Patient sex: F
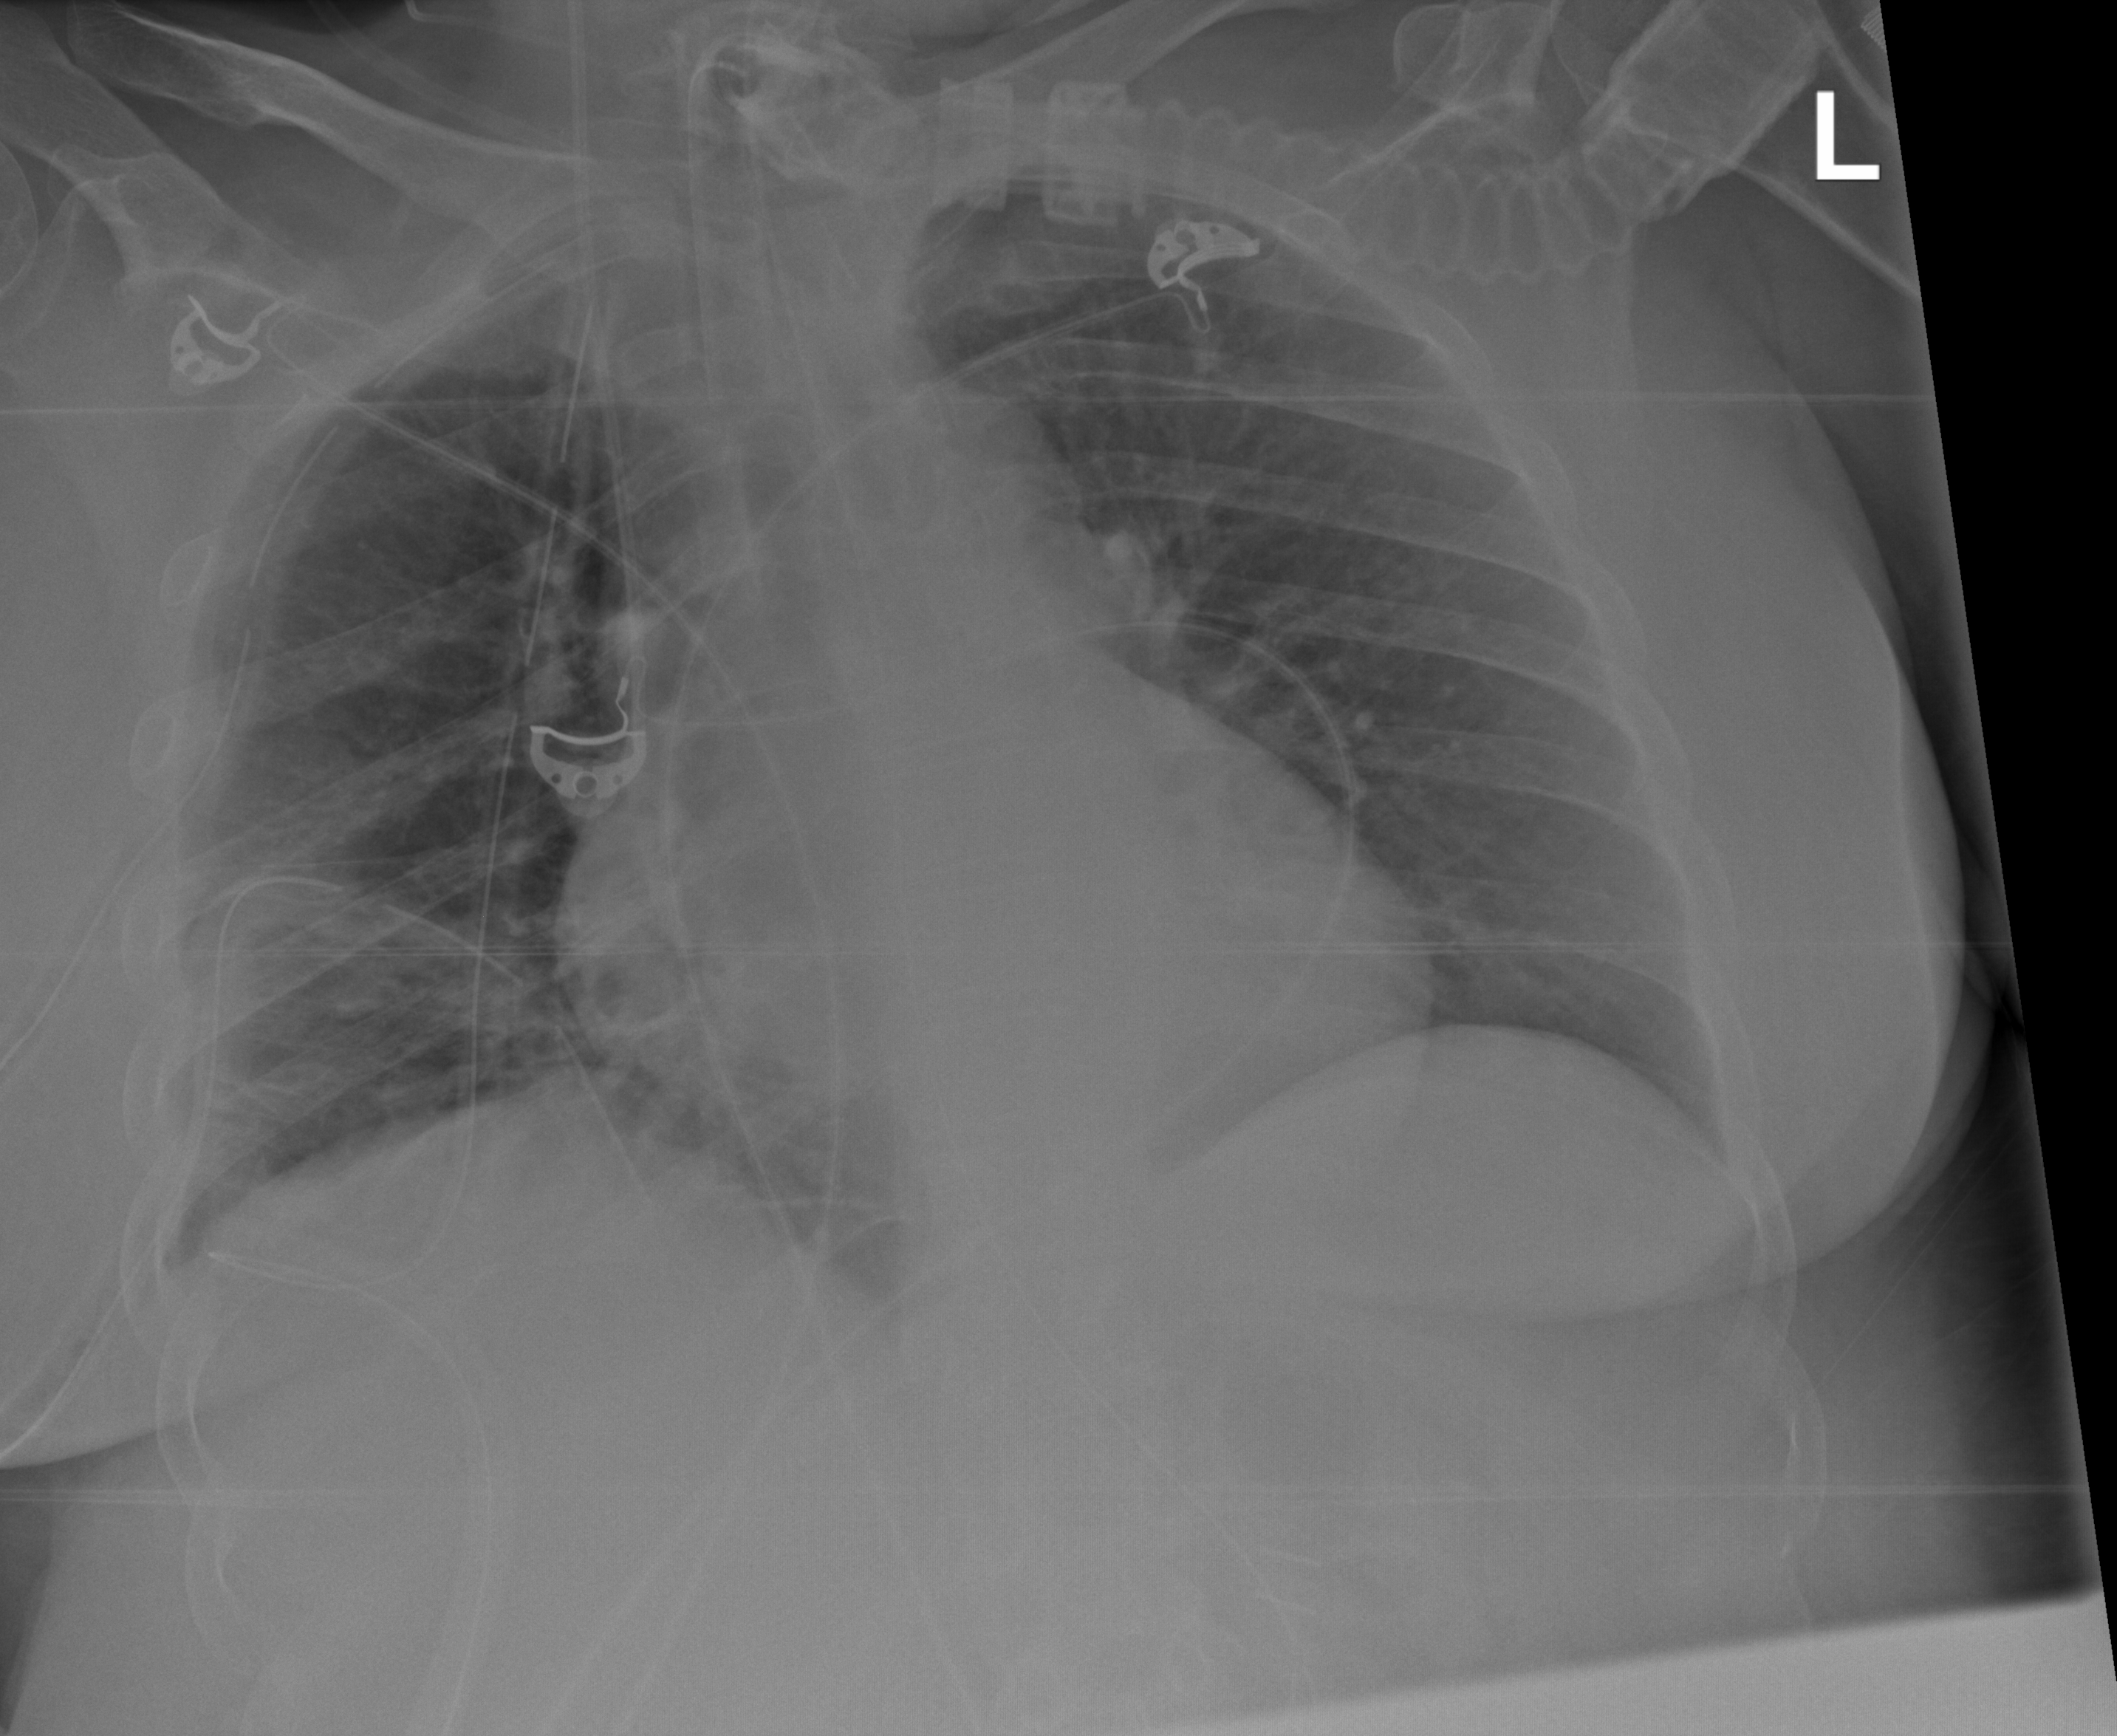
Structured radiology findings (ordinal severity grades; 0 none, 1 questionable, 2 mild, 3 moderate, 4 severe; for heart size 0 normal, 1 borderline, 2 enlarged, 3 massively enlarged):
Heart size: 2
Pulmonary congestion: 2
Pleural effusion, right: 2
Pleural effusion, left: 0
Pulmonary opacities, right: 0
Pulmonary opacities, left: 0
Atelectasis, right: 2
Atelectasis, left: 0